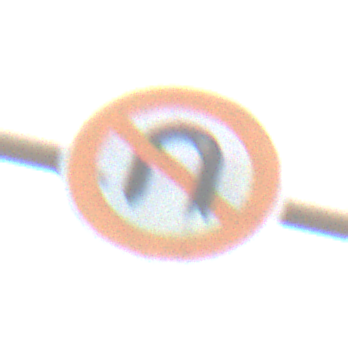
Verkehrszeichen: VerbotWenden
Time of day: MorningAfternoon
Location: Outdoor (Suburban)
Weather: Overcast
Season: NotSpecified
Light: Natural